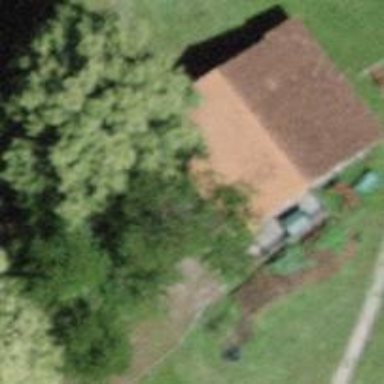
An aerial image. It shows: Barn.